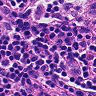
Metastatic tissue present: no